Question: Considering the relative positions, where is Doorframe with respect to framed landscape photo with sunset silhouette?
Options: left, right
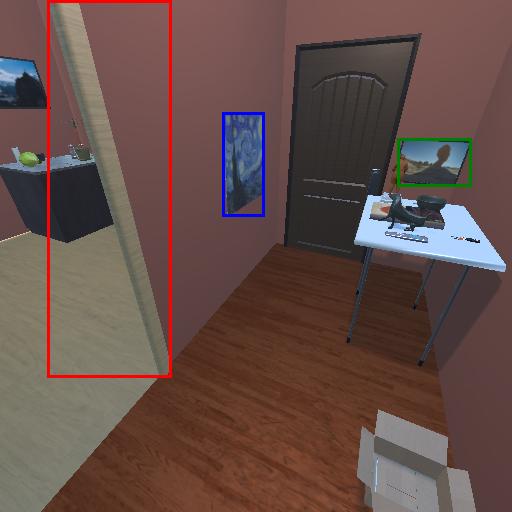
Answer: left